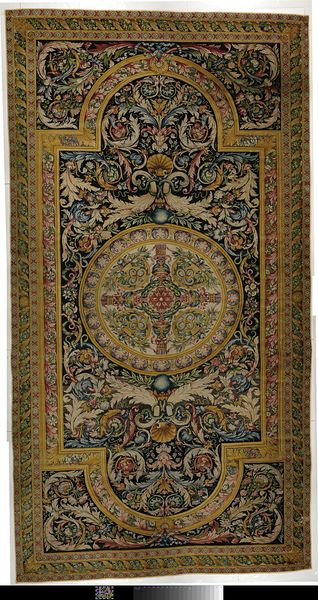
Titel: Savonnerietapijt met medaillon
Künstler: Manufacture de la Savonnerie
Standort: Amsterdam
Institution: Rijksmuseum
Schlagwörter: gelb, bunt, frankreich, muster, ornament, teppich, gold, england, könig, floral, ornamente, orient, sieg, kreuzzug, ornamentik, wandbehang, perser, geburt, persisch, oriental